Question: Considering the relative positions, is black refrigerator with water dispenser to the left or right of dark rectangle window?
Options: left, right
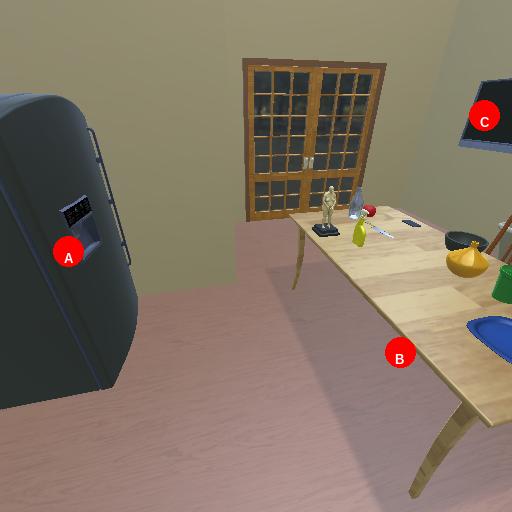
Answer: left